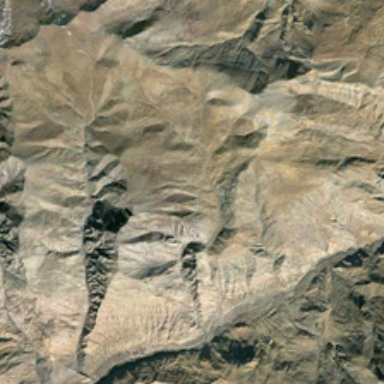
The yellow mountain is a piece of water wet .